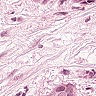
Metastatic tissue present: yes